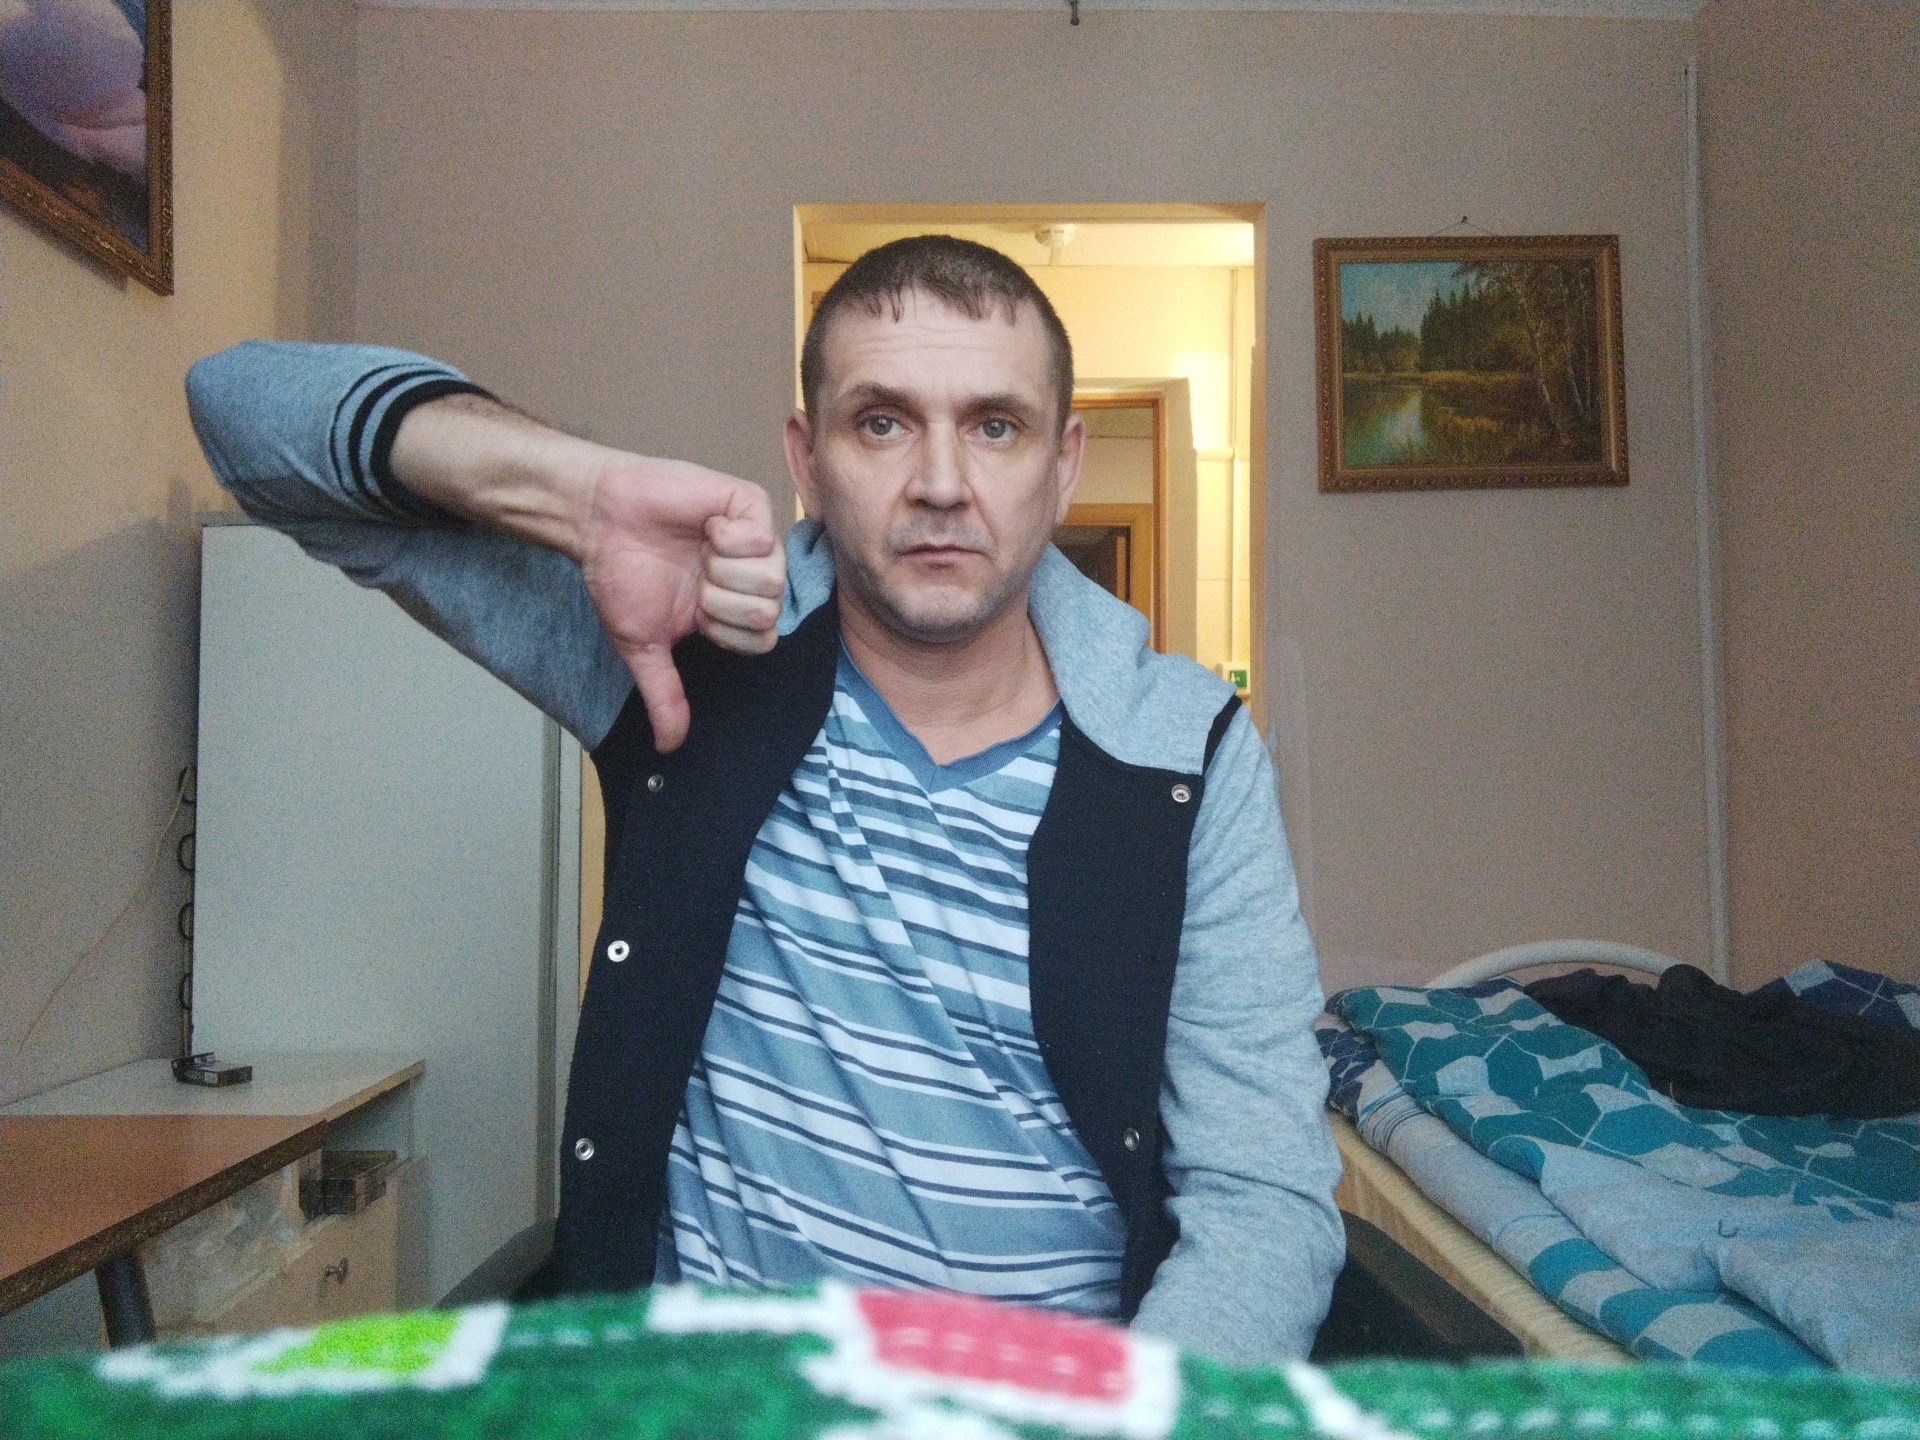
Label: noise